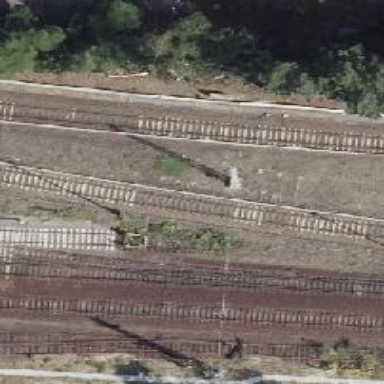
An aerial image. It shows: Milestone along the railway with catenary mast.